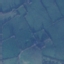
Land use / land cover class: Pasture